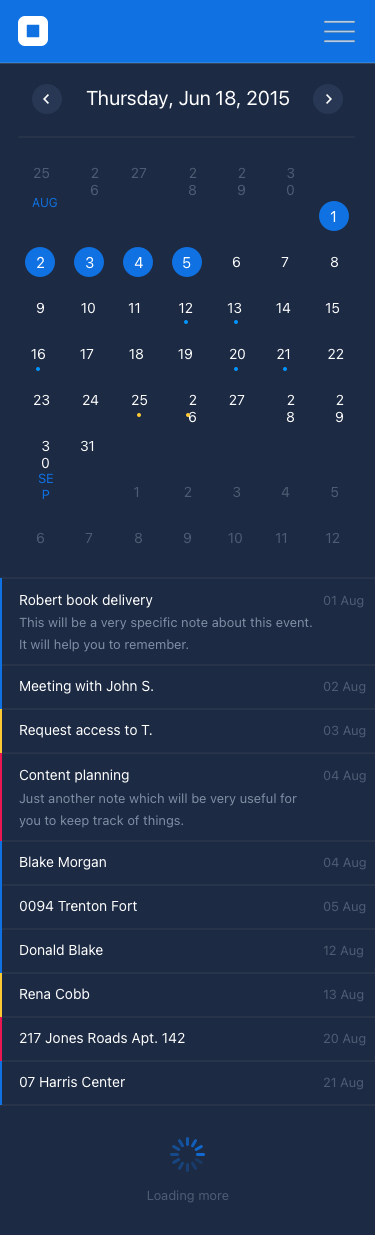
Text in this UI design:
Loading more
07 Harris Center
21 Aug
217 Jones Roads Apt. 142
20 Aug
Rena Cobb
13 Aug
Donald Blake
12 Aug
0094 Trenton Fort
05 Aug
Blake Morgan
04 Aug
Content planning
Just another note which will be very useful for you to keep track of things.
04 Aug
Request access to T.
03 Aug
Meeting with John S.
02 Aug
Robert book delivery
This will be a very specific note about this event. It will help you to remember.
01 Aug
12
11
10
9
8
7
6
5
4
3
2
1
SEP
31
30
29
28
27
26
25
24
23
22
21
20
19
18
17
16
15
14
13
12
11
10
9
8
7
6
5
4
3
2
1
AUG
30
29
28
27
26
25
Thursday, Jun 18, 2015